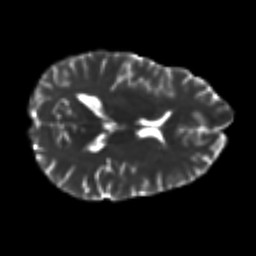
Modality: T2w
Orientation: axial
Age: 37
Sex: male
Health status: healthy
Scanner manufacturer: ge
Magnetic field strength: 3 T
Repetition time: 11 s
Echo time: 0.072 s